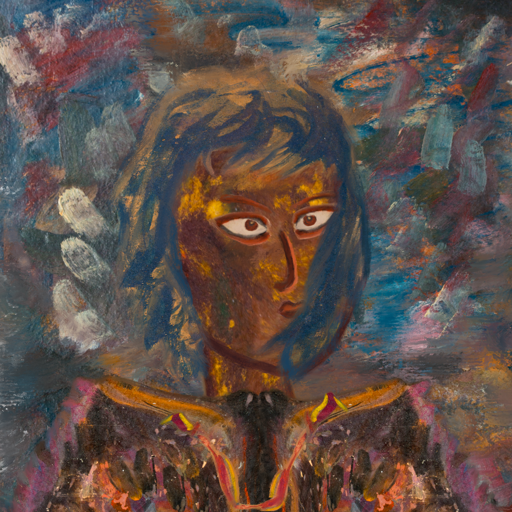
Background: Boggyland, Head And Neck Side: Comrade, Face Side: Roy_Bahadur, Bust: Gypsy_Queen, Hair Side: In_The_Sun, Head Accessory: Blank, Second Necklace: Gypsy_Mother_1, Necklace: Blank, Baby: Blank